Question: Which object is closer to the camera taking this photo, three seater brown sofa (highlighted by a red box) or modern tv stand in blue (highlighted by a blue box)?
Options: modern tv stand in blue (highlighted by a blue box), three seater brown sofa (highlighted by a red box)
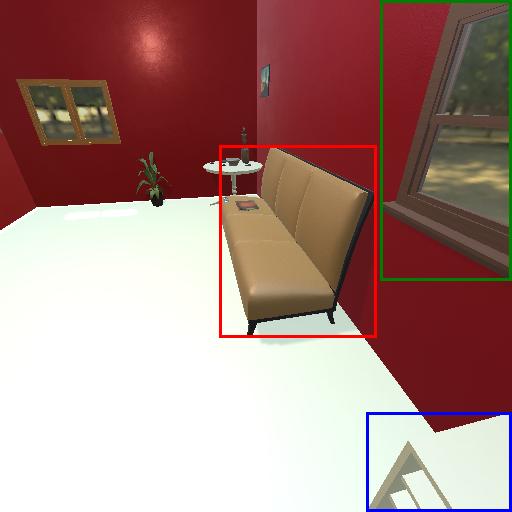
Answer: modern tv stand in blue (highlighted by a blue box)